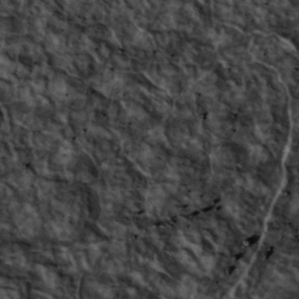
Label: non_frost